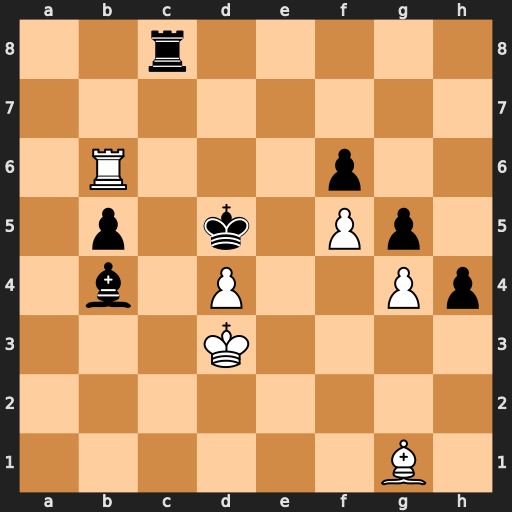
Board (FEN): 2r5/8/1R3p2/1p1k1Pp1/1b1P2Pp/3K4/8/6B1
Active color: w
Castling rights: -
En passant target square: -
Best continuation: Rxb5+ Kc6 Rxb4